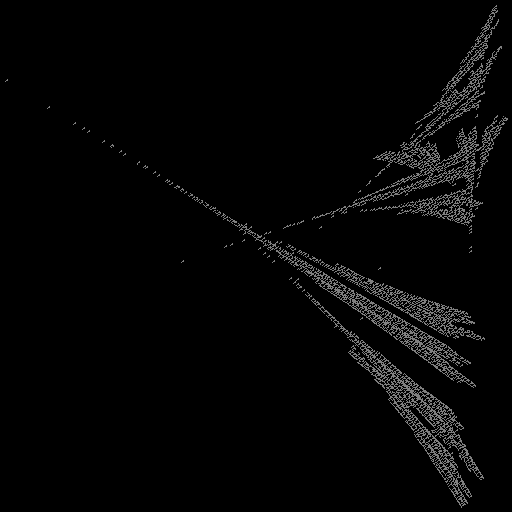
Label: ginkgo